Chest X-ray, PA view. Patient: 34 years old, sex M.
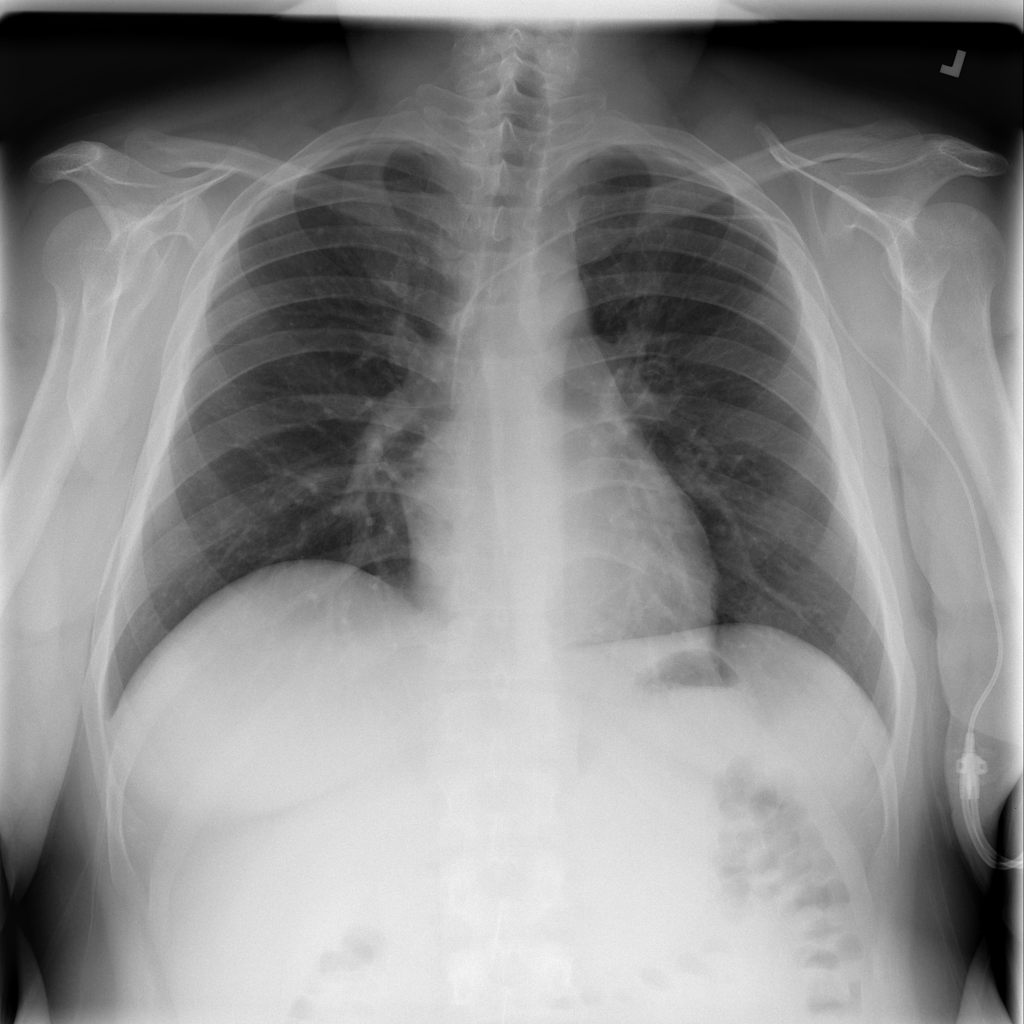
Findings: No Finding